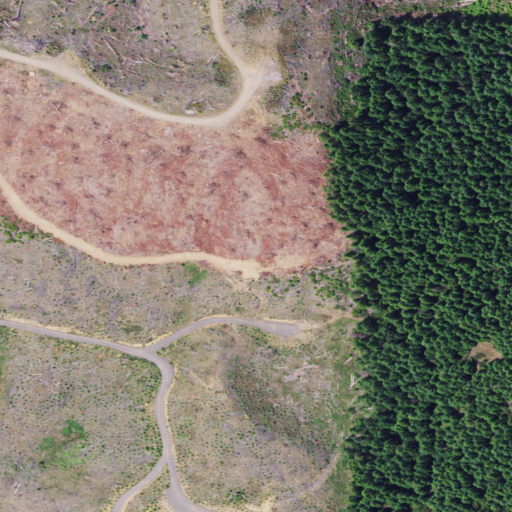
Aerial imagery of ridge(s) in Oregon named Sixmile Ridge containing grassland, evergreen forest, shrub, and open development